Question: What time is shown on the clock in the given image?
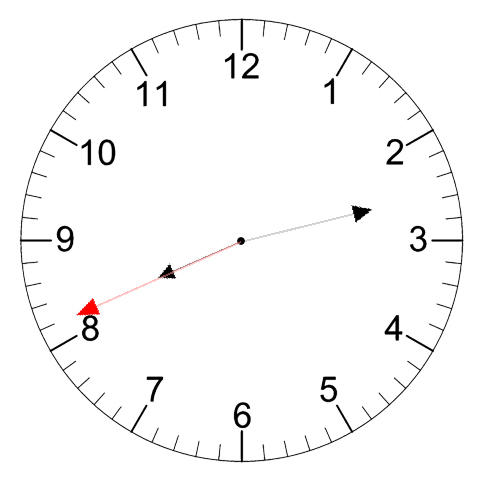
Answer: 08:12:41